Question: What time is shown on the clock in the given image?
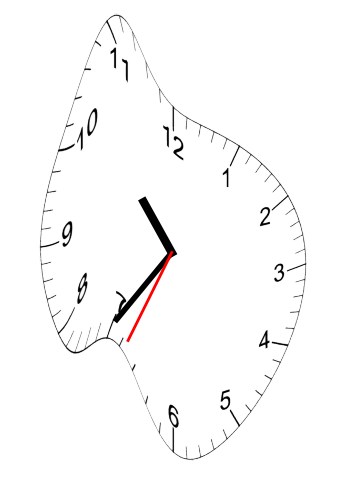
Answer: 10:35:34